Field crop: maize
Growth stage: 1
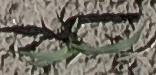
Species: sorghum